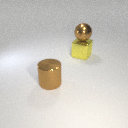
large brown metal sphere above large yellow metal cube